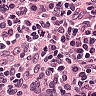
Metastatic tissue present: no